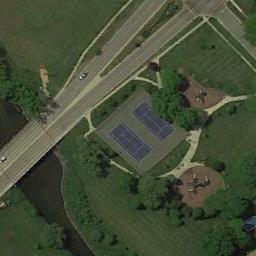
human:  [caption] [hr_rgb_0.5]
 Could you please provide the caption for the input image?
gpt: There are two tennis courts on the grass, Next to trees and roads .

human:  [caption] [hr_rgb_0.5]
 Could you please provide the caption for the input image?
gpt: Several cars are on the road beside the tennis courts .

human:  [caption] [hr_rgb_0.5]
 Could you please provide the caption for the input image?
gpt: There are two blue tennis courts on this lawn .

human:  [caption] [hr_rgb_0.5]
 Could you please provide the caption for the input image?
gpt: The tennis court is on the grass next to some trees and river .

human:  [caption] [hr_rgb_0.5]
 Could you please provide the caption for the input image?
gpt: The tennis court is on a green meadow beside a river .